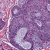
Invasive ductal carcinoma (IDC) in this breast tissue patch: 1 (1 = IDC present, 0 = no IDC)